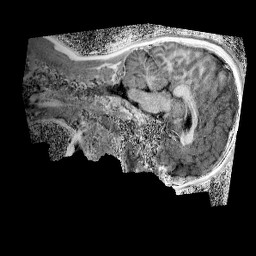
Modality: UNIT1_denoised
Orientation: sagittal
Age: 11
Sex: male
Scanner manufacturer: siemens
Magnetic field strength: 3 T
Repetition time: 4 s
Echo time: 0.00299 s